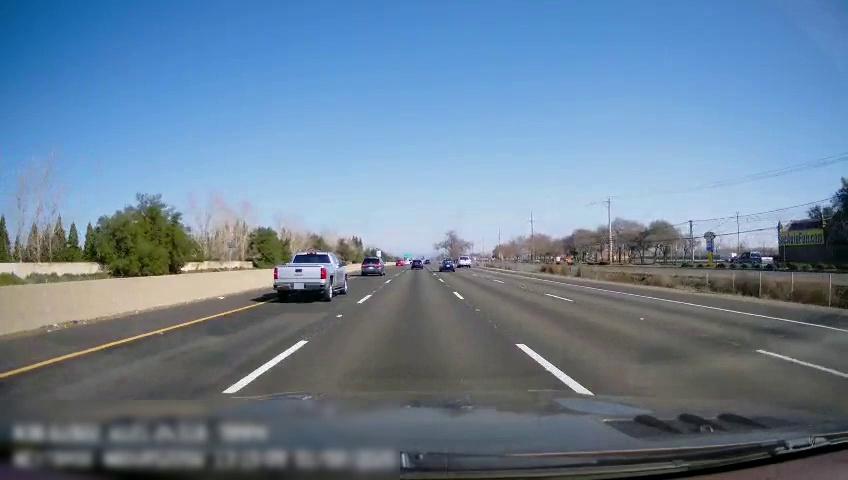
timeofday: Day
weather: Sunny
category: Drivable Space
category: Vehicles | SUV
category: Vehicles | Truck
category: Vehicles | Car
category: Vehicles | Car
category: Vehicles | Truck
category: Vehicles | Truck
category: Lanes | Current Lane
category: Lanes | Current Lane
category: Lanes | Current Lane
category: Lanes | Alternate Lane
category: Lanes | Alternate Lane